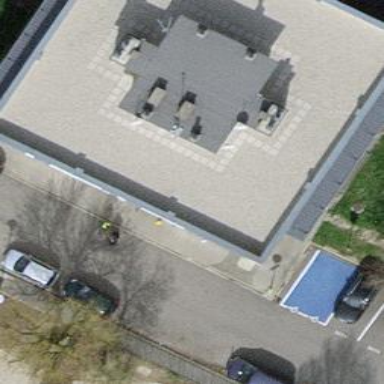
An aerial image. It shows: Service building.